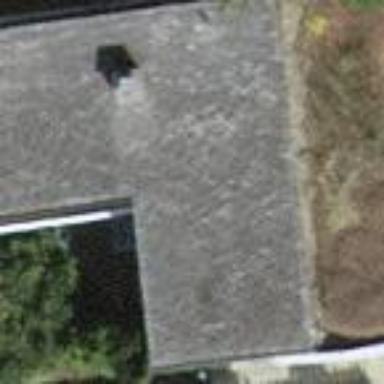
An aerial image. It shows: Terrace building.